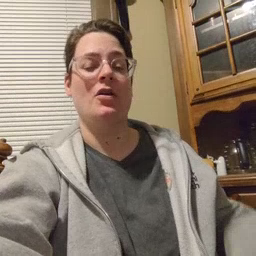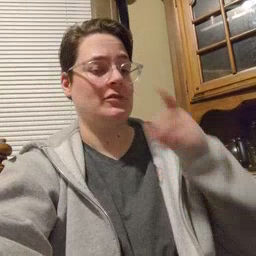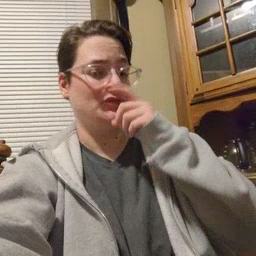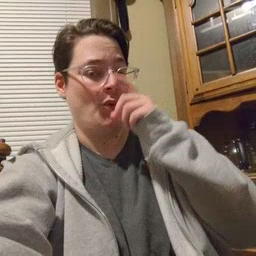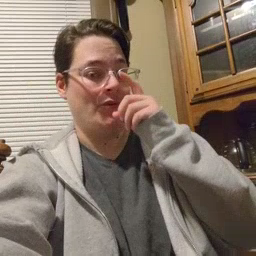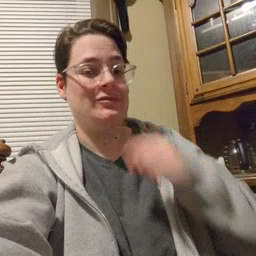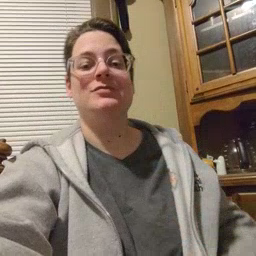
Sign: doll